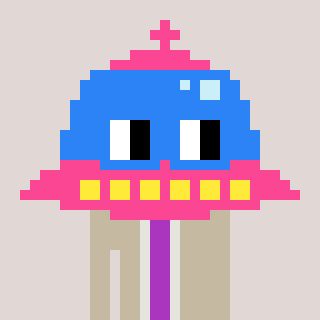
a pixel art character with square blue glasses, a ufo-shaped head and a bege-colored body on a warm background